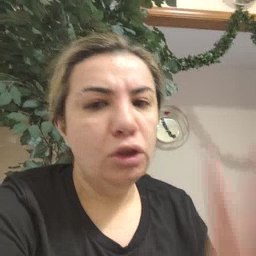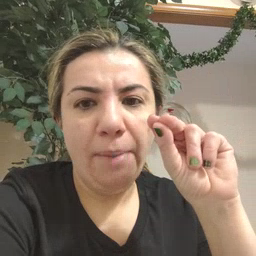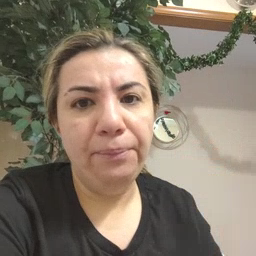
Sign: no